Question: I'm trying to draw an arc based on two given points and a given height describing a circle segment. To acomplish this I would use the following method from java.awt.Graphics.
'''
drawArc(int x, int y, int width, int height, int startAngle, int arcAngle)
'''
First I observe that the x, y, width and height values describes a rectangle containing the circle.
> The center of the arc is the center of the rectangle whose origin is (x, y) and whose size is specified by the width and height arguments. (<URL>
So first I start by calculating the x,y,width and height values. The picture below describes how I would do this.

The first picture shows what values I've already got. The arc in the first picture is exactly what I'm trying to draw. In picture number two I calculate the lenght of a line between the two points. My code to perform this step would look like this:
'''
int dx = p1.x- p2.x;
int dy = p1.y - p2.y;
double len = Math.sqrt(Math.pow((double)dx, 2) + Math.pow((double)dy, 2));
'''
As shown in picture three I can now calculate the radius of the circle by using the following function.
'''
radius = h/2 + len^2 / 8h
'''
The first problem I encounter is to calculate the CenterPoint of the circle. This is partly where I need help.
If I was to calculate the Center Point I can then easily find the x, y, whith and height coordinates.
'''
x = centerPoint.x - radius;
y = centerPoint.y - radius;
width = radius * 2;
height = radius * 2;
'''
The last part is to calculate the startAngle and arcAngle based on the values we already calculated.
I need help with calculating the angles and the center point.
Thanks in advance!
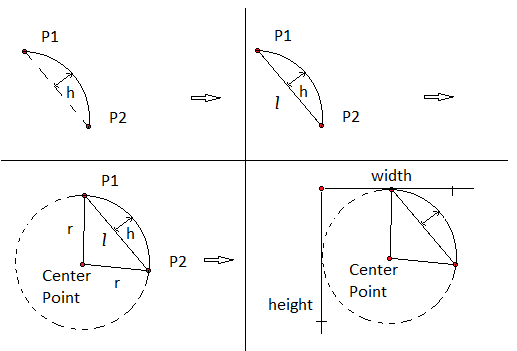
Answer: There's a well-known relationship (see <URL>, and the radius. Let the chord length (the distance between p and p be = 2 , let the arc height be , and let the radius be . Then
> = ( + ) / (2 )
The center is on the perpendicular bisector of the chord, at a distance - from the chord, on the opposite side from the arc. You can then use standard inverse trig functions to get the start and end angles for the chord.